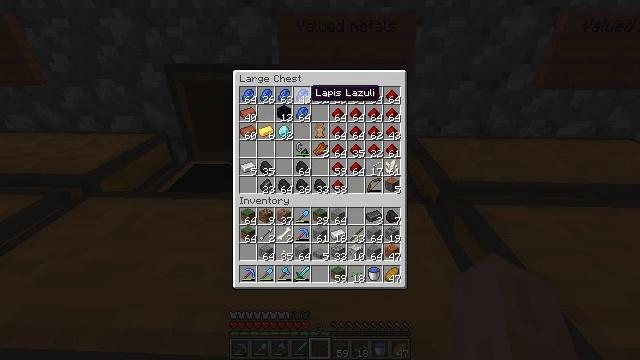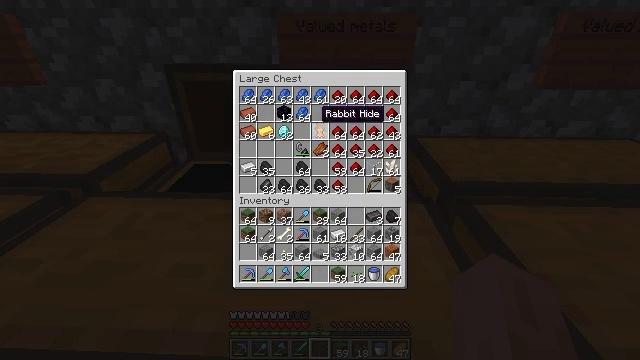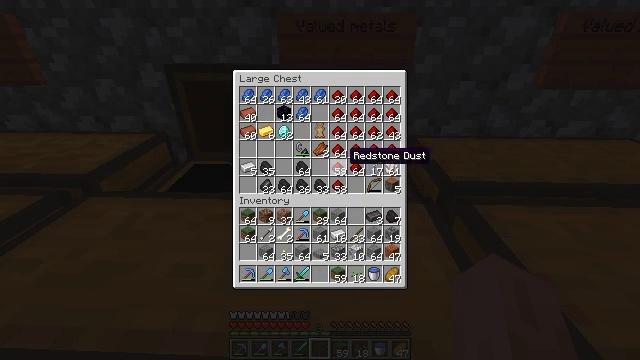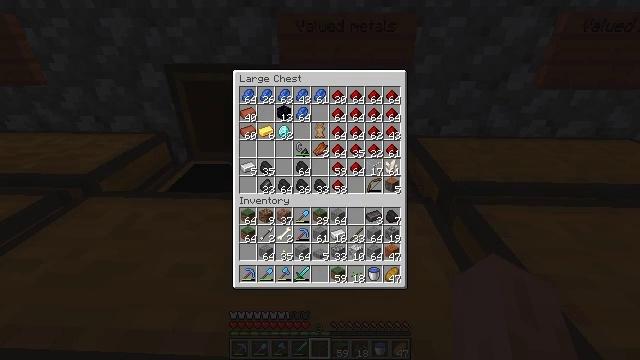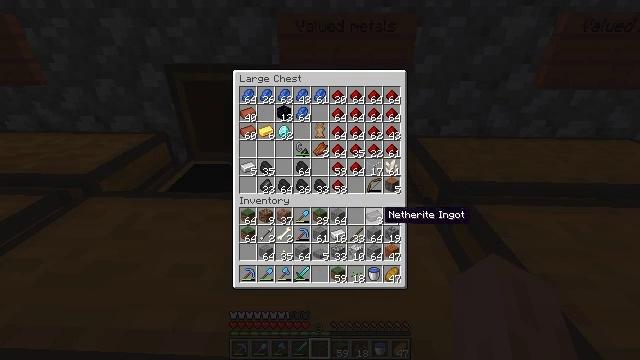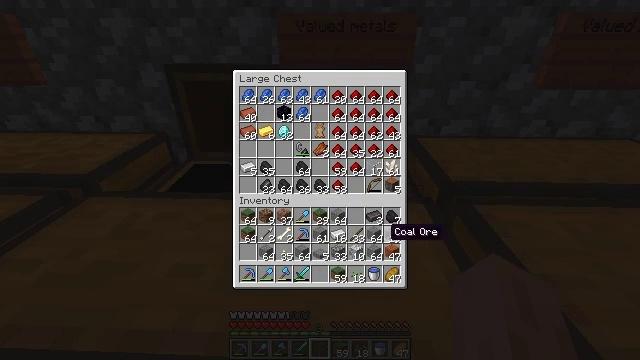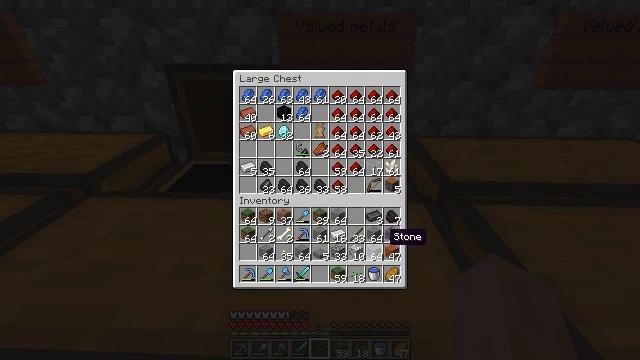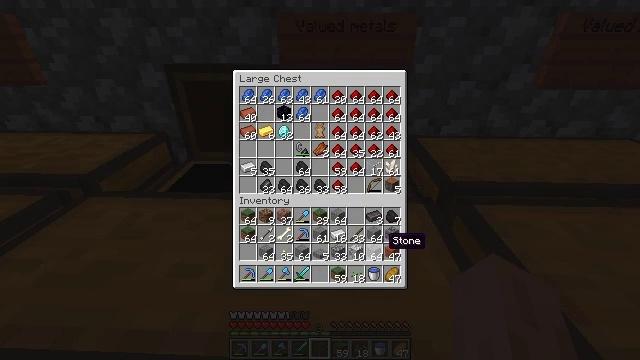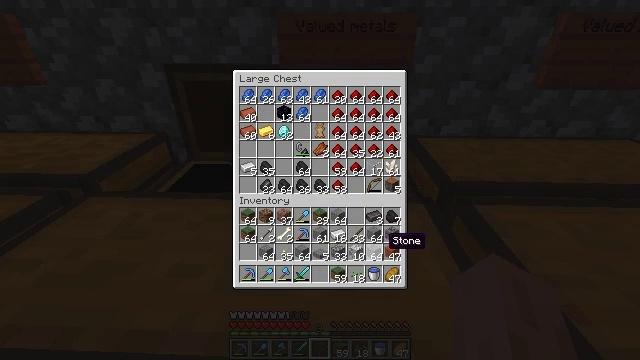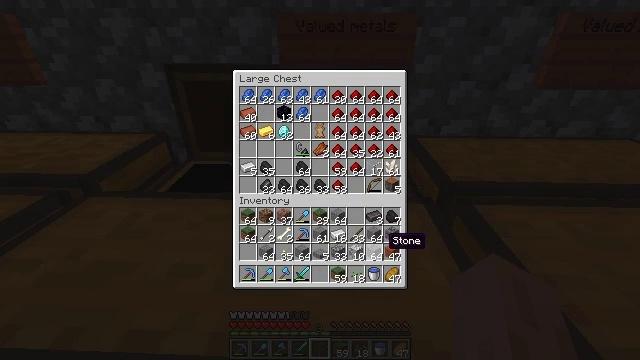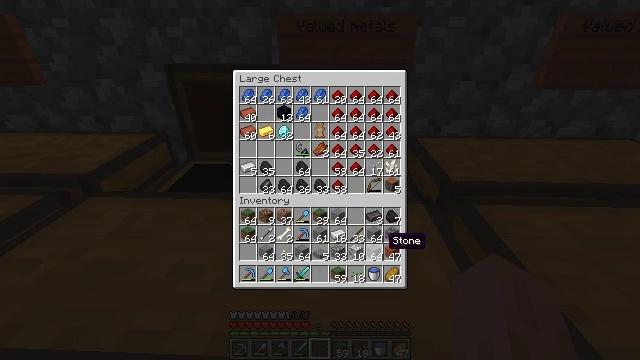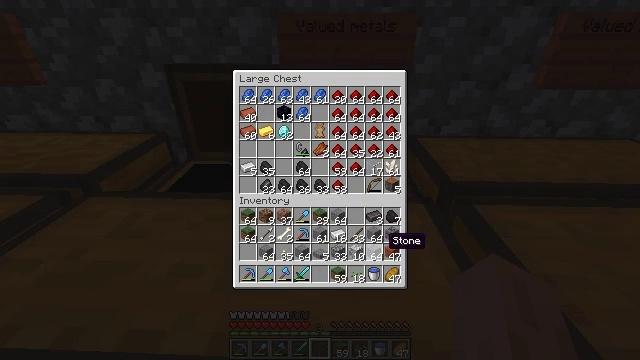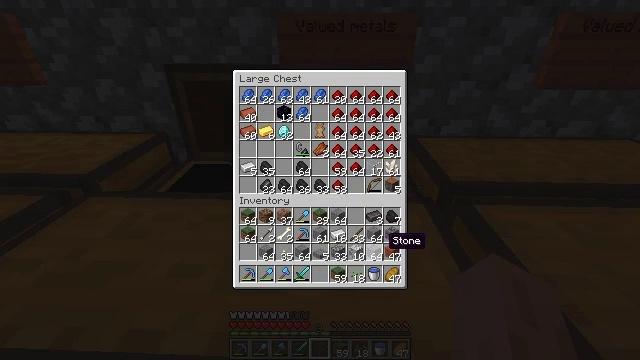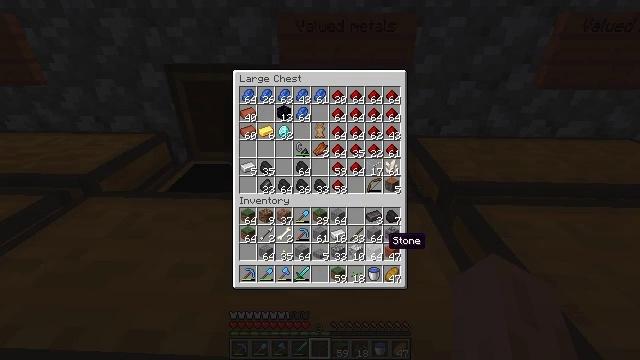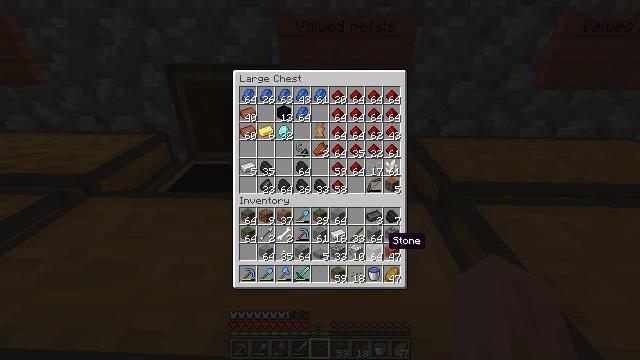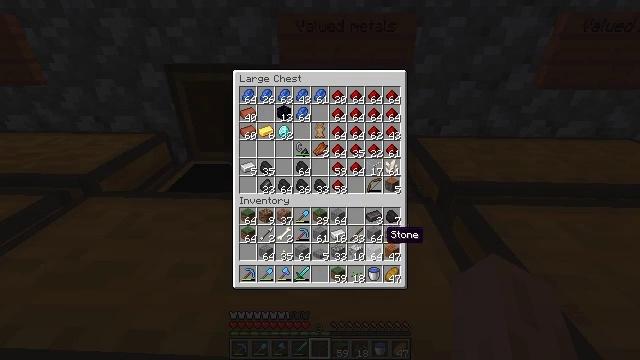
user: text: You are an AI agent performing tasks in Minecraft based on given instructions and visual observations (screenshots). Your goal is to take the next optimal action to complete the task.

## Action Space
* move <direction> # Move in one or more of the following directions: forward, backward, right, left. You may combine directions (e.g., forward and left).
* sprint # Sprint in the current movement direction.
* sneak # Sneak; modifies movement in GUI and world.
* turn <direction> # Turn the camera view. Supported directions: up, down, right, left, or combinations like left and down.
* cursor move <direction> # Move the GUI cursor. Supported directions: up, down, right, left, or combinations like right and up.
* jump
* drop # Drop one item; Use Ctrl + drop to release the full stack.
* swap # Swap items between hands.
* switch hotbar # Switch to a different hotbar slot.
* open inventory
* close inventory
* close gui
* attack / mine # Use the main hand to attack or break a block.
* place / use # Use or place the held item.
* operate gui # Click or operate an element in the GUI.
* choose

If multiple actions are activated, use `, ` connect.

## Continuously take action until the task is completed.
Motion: motion action
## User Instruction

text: Drop a grass block.
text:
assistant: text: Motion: cursor move right and down
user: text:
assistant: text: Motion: cursor move right and down
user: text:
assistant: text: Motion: cursor move right and down
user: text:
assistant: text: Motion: cursor move right and down
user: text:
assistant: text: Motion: cursor move down
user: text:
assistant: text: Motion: no_op
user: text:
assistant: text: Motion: no_op
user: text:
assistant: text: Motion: no_op
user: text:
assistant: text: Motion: no_op
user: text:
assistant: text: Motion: no_op
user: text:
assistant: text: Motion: no_op
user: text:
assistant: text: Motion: no_op
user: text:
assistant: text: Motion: no_op
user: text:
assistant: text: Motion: no_op
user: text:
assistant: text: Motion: no_op
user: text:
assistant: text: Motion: no_op
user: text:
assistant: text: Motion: no_op
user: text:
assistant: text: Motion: no_op
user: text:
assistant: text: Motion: no_op
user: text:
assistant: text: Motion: no_op
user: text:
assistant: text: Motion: no_op
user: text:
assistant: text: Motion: cursor move right
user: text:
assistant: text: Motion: no_op
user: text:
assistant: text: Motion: no_op
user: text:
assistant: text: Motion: no_op
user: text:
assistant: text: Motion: no_op
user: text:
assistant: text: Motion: no_op
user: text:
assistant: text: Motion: no_op
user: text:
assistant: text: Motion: no_op
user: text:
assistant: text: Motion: no_op